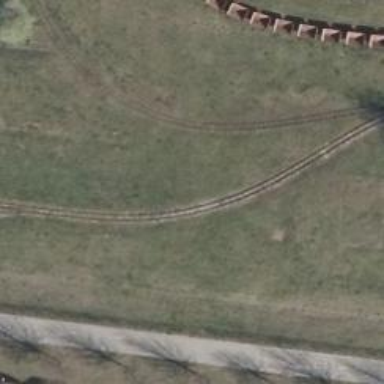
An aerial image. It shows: Preserved narrow gauge railway.